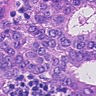
Metastatic tissue present: yes